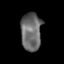
Tissue: lung
Cell type: Epithelial cells
Senescence score: 0.1538
Nuclear area (px): 758
Mean DAPI intensity: 106.85